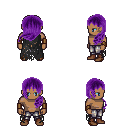
a pixel art fantasy rpg character, male body template, human, dark skin, black tattered cape, metal pants, purple left-swept hairstyle, leather bracers, brown shoes, four views (front, back, left, right), 2x2 character sprite sheet, small pixel art, hard edges, no anti-aliasing